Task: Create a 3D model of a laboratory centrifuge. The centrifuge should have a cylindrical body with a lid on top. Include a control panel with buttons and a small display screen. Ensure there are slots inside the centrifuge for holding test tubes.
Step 463:
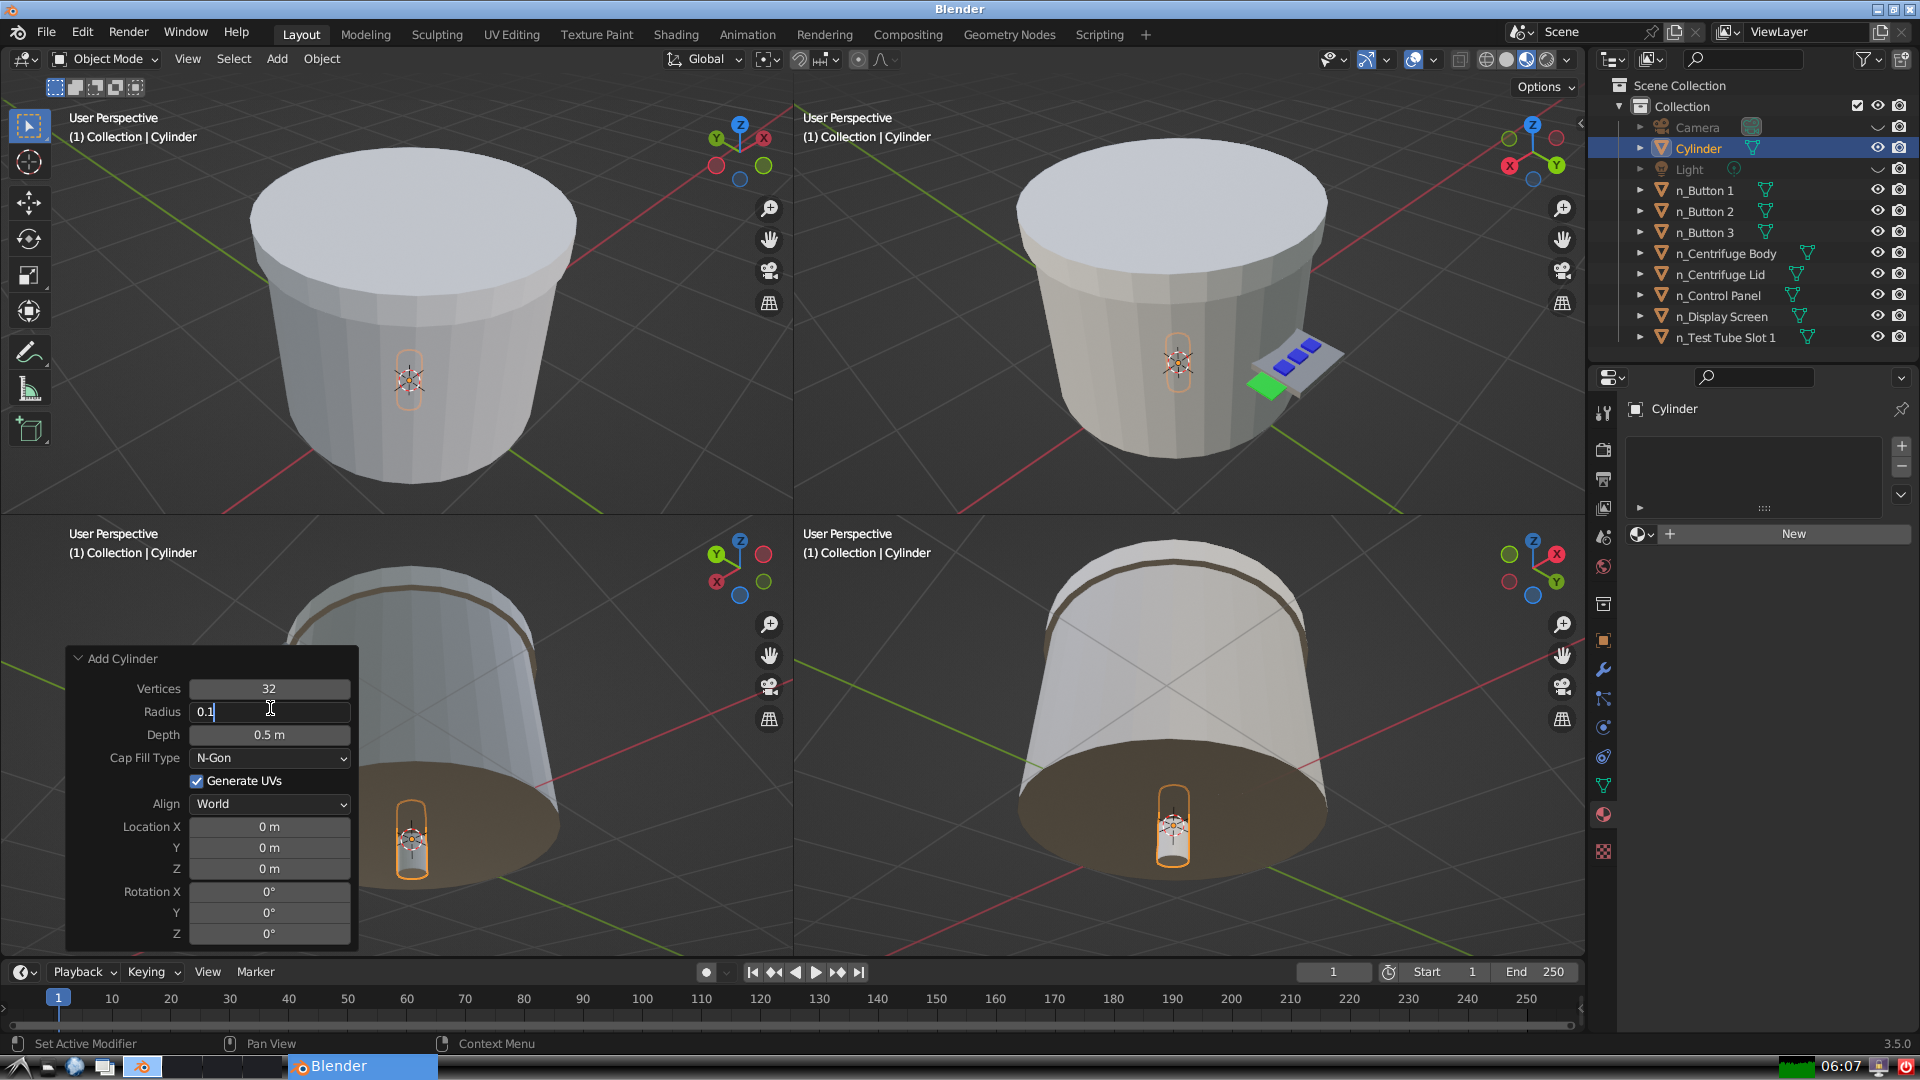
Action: {"key_press": ['Return']}